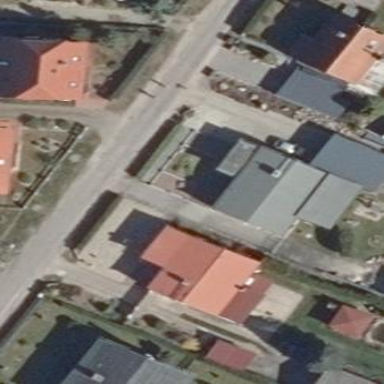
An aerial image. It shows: Residential building.